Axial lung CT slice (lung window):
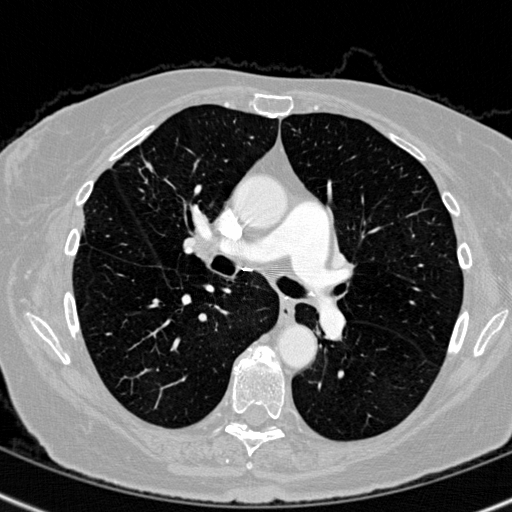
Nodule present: no